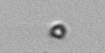
Label: nanoplankton_mix